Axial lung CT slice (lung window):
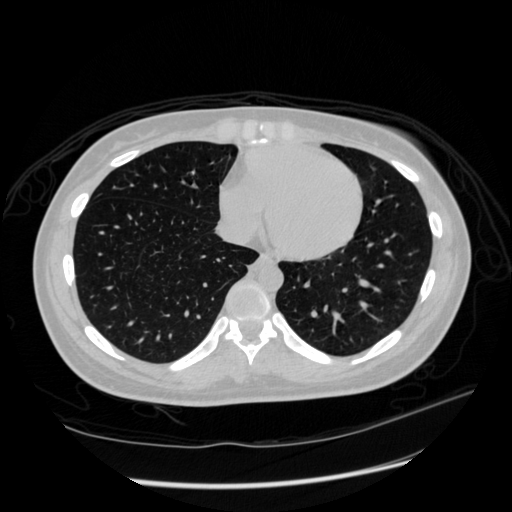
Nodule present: no